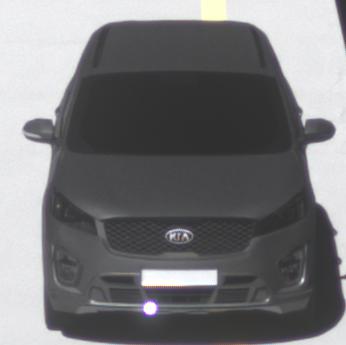
Make: KIA
Model: Sorento 2.2 CRDi
Detailed model: Sorento (UM)
Model produced from: 2015/03
Model produced until: 2017/10
Doors: 5
Color: gray
Road condition: dry road
Daytime: midday
Contrast: high contrast